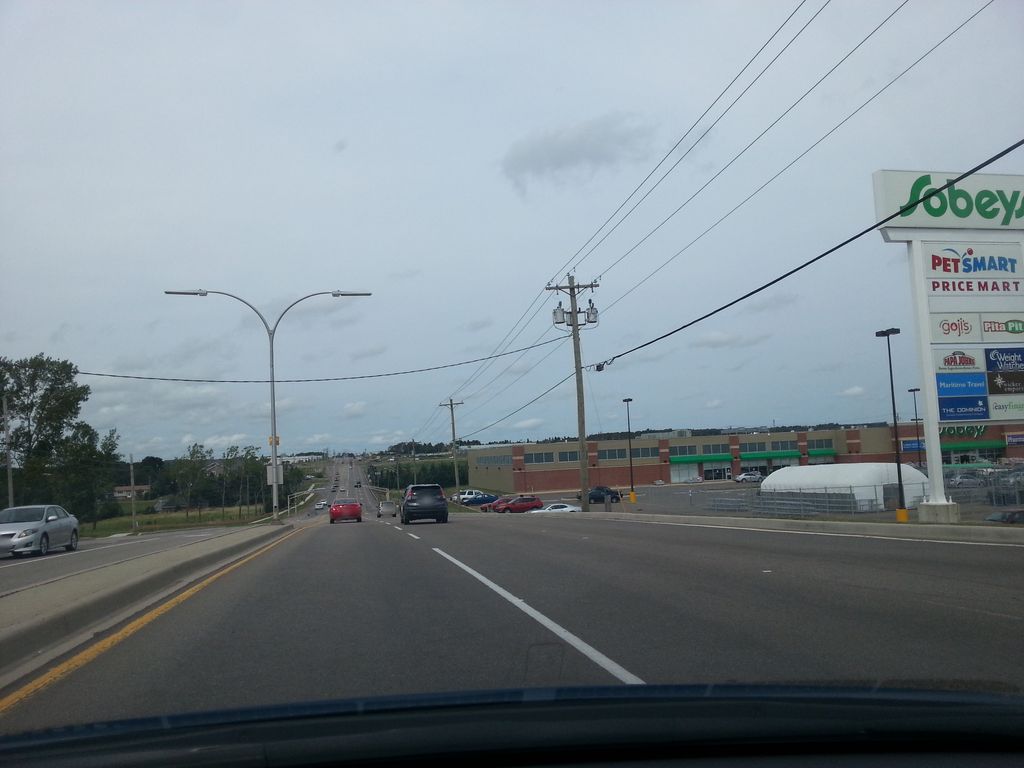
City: charlottetown